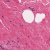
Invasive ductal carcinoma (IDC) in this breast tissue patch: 0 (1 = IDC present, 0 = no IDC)